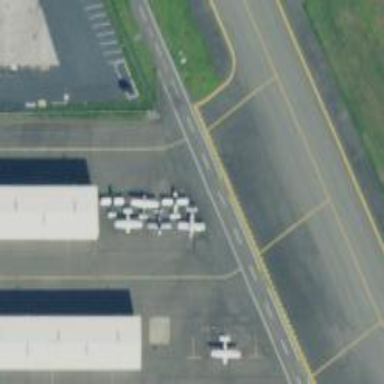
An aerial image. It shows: Image of taxiway at airport.